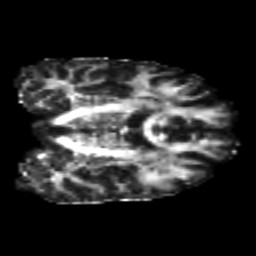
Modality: FA
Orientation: coronal
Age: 23
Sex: male
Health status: healthy
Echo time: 0.074 s